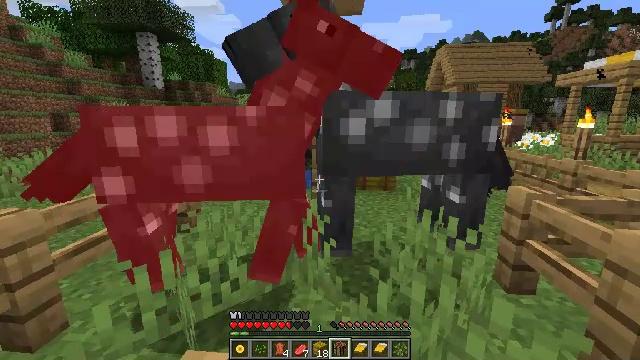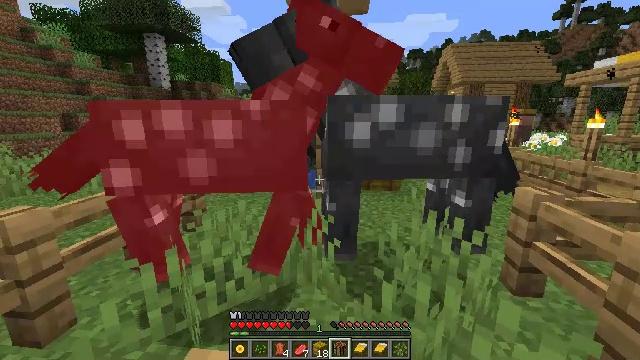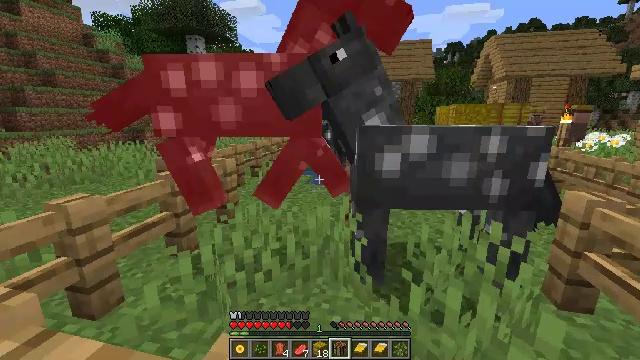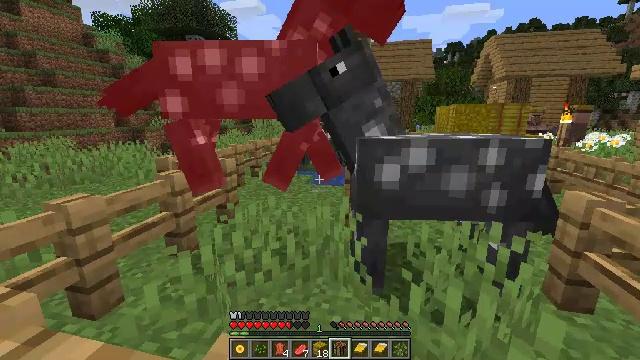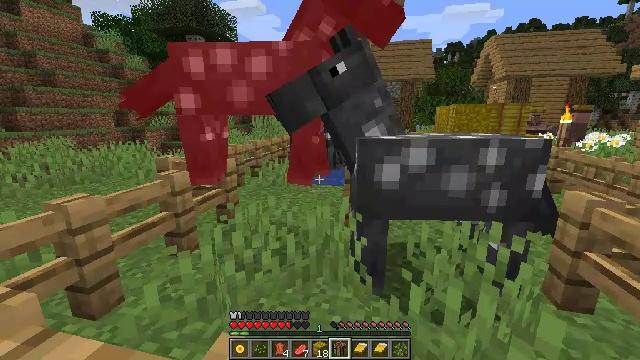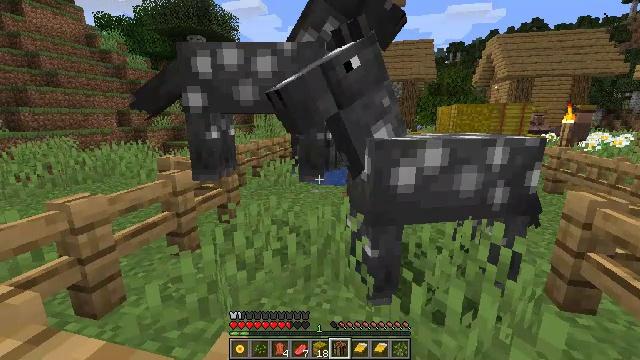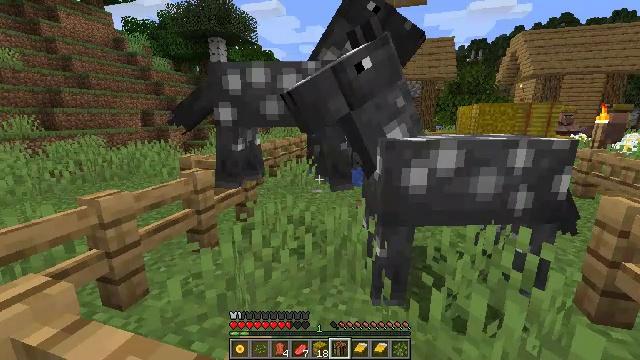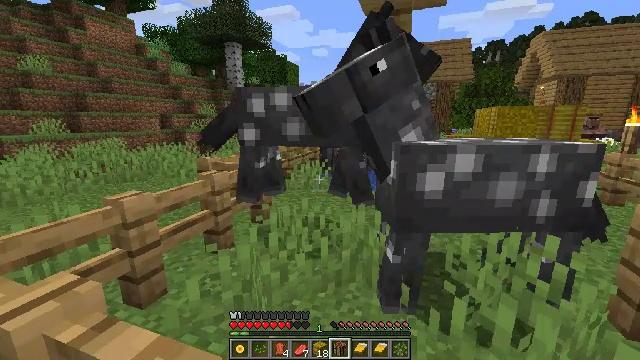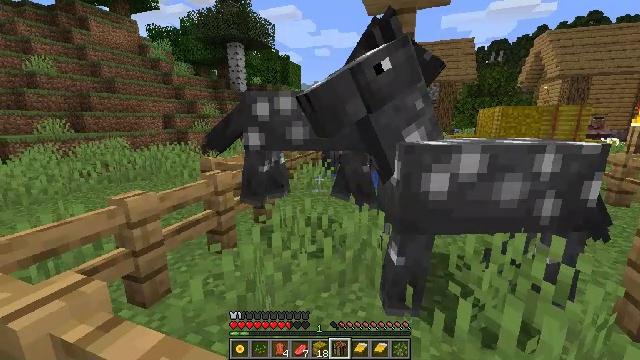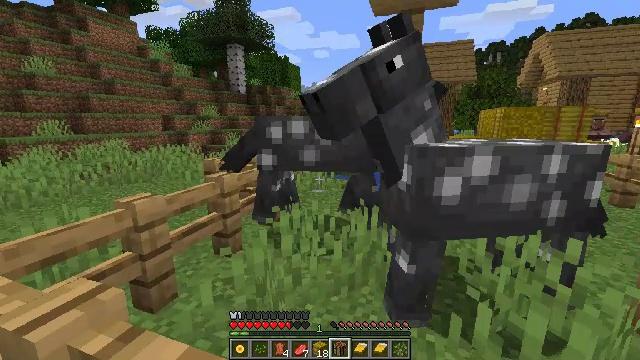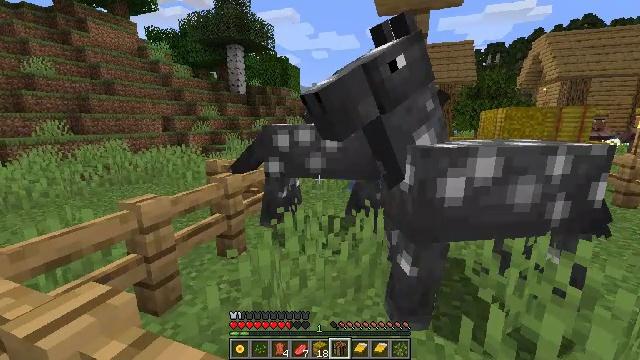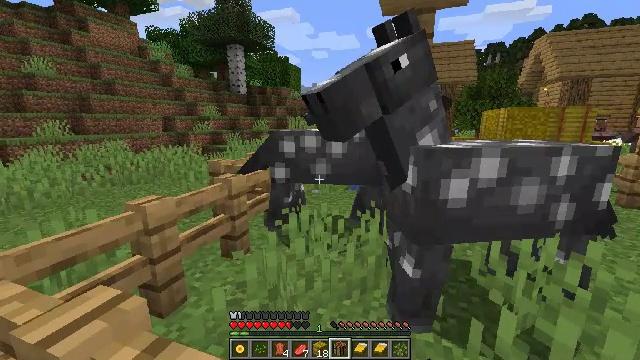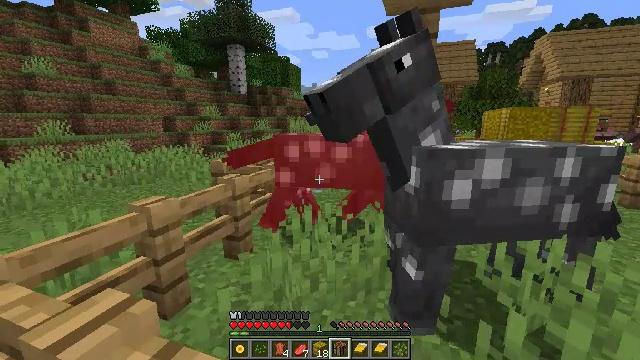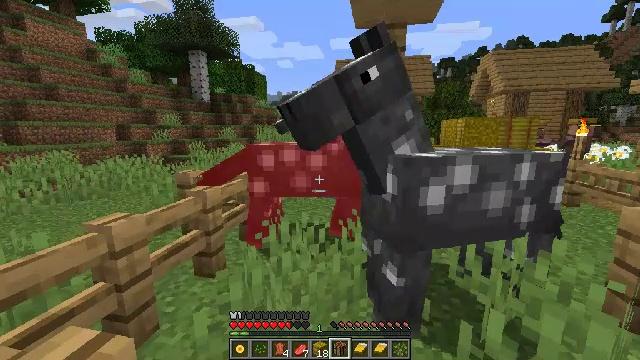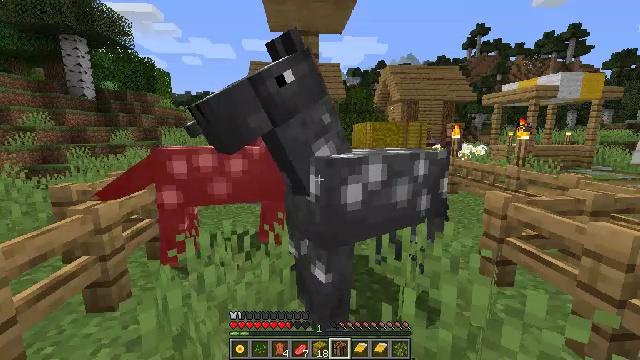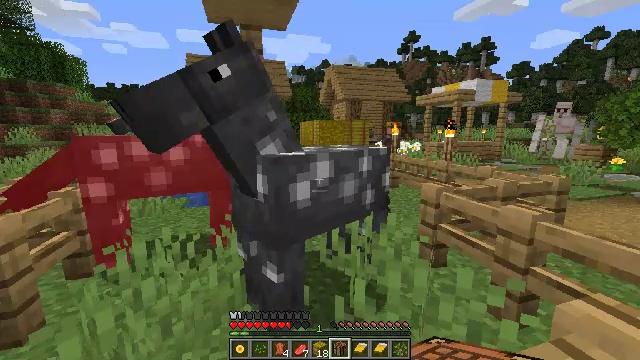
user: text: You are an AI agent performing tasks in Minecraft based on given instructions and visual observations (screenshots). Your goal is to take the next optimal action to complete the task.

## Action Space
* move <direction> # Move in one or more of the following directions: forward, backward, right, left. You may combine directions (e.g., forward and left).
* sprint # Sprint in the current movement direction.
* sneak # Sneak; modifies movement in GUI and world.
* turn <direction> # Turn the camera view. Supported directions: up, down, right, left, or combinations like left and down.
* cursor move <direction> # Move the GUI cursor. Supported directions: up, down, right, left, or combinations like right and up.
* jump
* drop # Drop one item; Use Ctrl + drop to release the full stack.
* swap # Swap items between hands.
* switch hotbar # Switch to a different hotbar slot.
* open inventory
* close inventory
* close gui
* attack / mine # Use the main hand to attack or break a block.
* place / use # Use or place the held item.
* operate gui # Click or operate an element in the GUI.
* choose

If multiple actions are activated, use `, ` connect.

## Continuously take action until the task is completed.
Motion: motion action
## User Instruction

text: Hunt a cow.
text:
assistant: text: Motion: turn left, attack / mine
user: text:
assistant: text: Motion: turn left, attack / mine
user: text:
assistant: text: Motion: no_op
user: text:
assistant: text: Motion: attack / mine
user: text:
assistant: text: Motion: attack / mine
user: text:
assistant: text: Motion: move forward, turn left
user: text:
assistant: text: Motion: move forward, turn left, attack / mine
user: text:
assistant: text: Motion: move forward, attack / mine
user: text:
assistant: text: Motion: move forward
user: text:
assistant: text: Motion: move forward, attack / mine
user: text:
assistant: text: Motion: move forward, attack / mine
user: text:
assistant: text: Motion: move forward, attack / mine
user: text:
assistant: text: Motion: move forward, turn right and up
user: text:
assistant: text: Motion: move forward, turn right
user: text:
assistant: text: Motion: move forward, turn right, attack / mine
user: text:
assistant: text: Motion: move forward, turn right, attack / mine
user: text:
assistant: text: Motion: attack / mine
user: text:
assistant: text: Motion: no_op
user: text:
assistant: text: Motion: attack / mine
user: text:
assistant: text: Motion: attack / mine
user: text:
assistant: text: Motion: turn left, attack / mine
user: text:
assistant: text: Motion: move forward, turn left, attack / mine
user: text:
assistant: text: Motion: move forward, attack / mine
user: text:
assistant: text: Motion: move forward, attack / mine
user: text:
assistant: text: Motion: move forward, attack / mine
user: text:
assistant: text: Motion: attack / mine
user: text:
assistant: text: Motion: attack / mine
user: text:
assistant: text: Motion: no_op
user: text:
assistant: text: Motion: attack / mine
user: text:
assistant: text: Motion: move forward, attack / mine